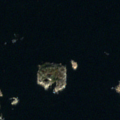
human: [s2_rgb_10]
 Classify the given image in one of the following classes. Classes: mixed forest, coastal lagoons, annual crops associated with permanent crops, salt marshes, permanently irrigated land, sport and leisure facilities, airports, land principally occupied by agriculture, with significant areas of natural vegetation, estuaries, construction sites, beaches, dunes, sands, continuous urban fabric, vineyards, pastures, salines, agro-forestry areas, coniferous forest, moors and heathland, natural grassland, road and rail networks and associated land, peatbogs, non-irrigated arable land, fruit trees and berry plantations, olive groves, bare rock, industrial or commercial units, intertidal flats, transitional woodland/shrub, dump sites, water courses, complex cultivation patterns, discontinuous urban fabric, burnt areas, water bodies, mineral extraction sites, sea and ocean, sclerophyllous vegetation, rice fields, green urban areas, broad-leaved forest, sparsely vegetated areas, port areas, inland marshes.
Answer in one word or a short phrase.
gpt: sea and ocean